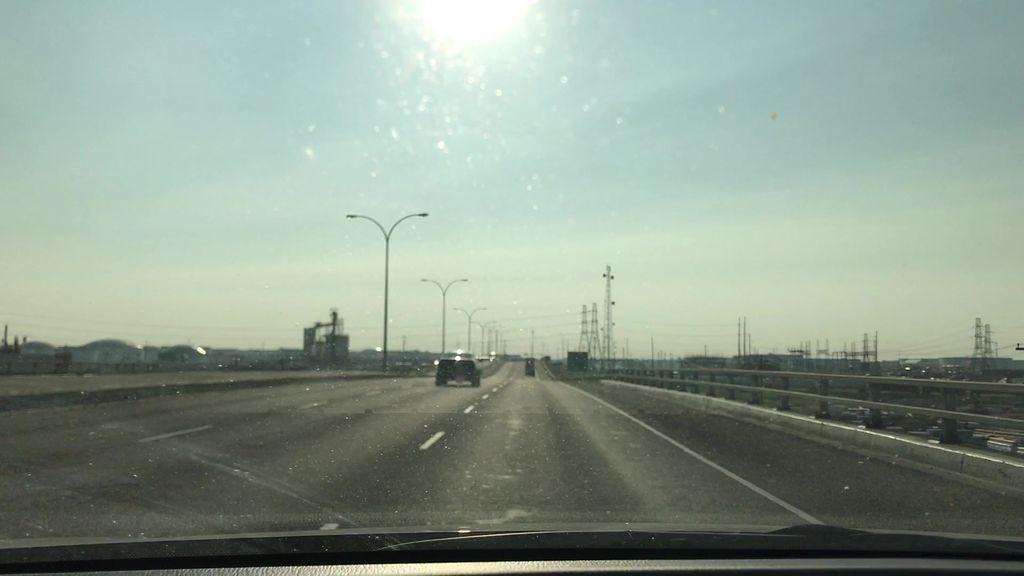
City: edmonton